Question: I have a problem with ASP.NET MVC3.
I'm trying to post some parameters to a JSONResult action. It works great when i use GET, but when i use POST, i get an error, because apparently when using POST, it won't accept my integer parameters as such, and say that the parameters dictionary contains a null value for them.
Anyone run across this before? Thanks.
Edit: some code, as requested:
'''
public JSONResult PostingHere(string username, int someotherparameter) {
//Code
}
'''
Really, that's all that matters, because the exception is thrown then and there when POSTing because apparantly a null value gets passed to the 'someotherparameter' parameter. When using GET, as said before, it works just dandy.
The intended use is to post with a NSURLRequest from an iPhone, but I've been debugging with a firefox extension called and i get the same result. Full error:
Edit 2: By request, I'll add an example of calling the action which results in the error:
'''
<form action="http://fullurlhere.com/Controller/PostingHere" method="POST">
<input type="hidden" name="userid" value="astring" />
<input type="hidden" name="someotherparameter" value="100" />
<input type="submit" value="Brace for impact" />
</form>
'''
Edit 3: The post data; never mind the discrepancy in variable names, these are the actual names of them.

Edit 4: Adding to the mystery, the problem disappears when testing against a local server on my own computer, with the very same MVC Project the server is running. So the problem is likely within a server-side setting.
Solved: Turns out when i evalutated the request, that the server was redirecting me to https:// from the http://, causing me to lose my POSTed data. Thanks to everyone for being such good sports.
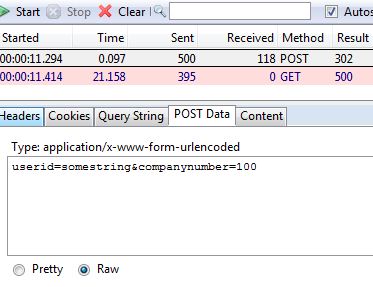
Answer: Solved: Turns out when i evalutated the request, that the server was redirecting me to https:// from the http://, causing me to lose my POSTed data. Thanks to everyone for being such good sports.